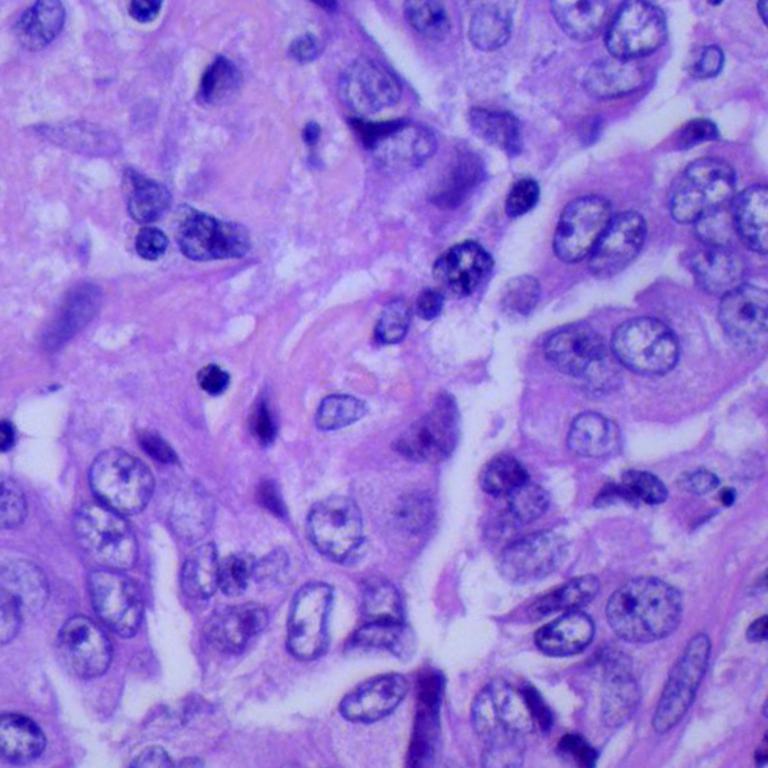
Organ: lung
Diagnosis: adenocarcinomas